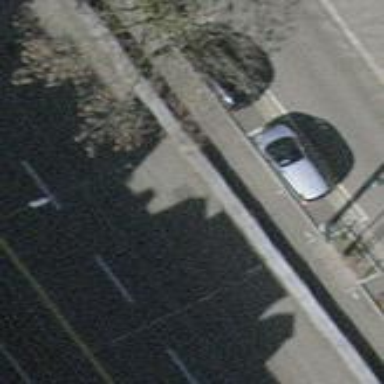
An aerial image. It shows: Street side parking area.